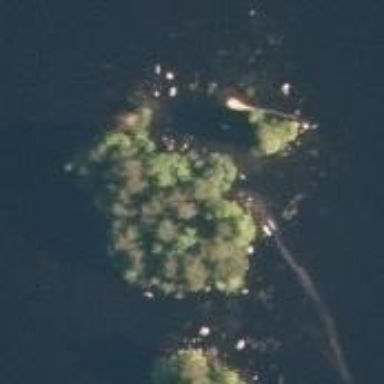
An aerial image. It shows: Islet.